Question: Count the number of objects in the diagram.
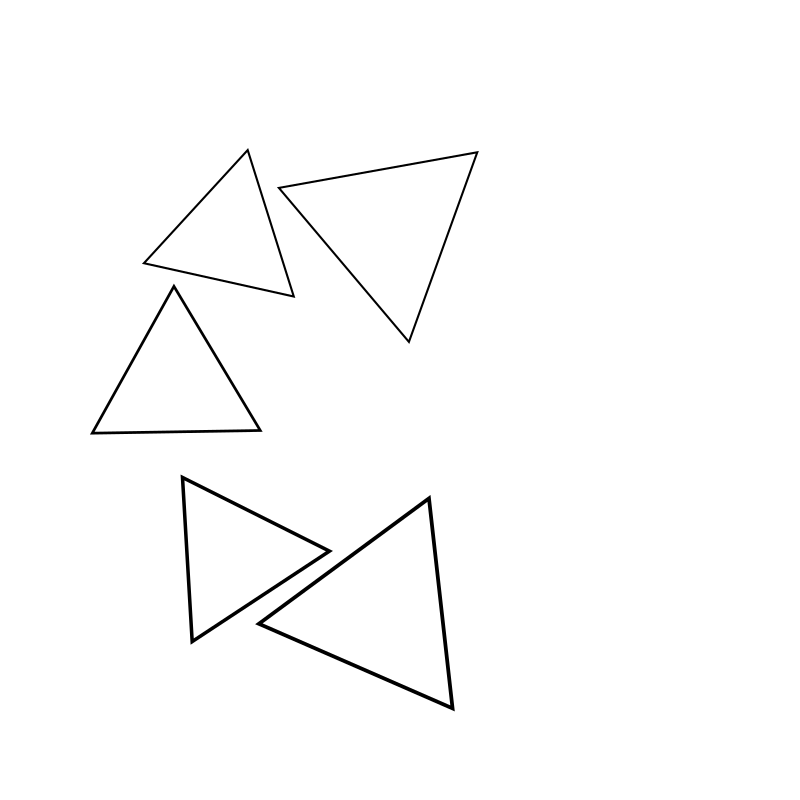
Answer: 5